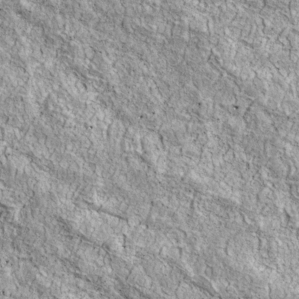
Label: non_frost